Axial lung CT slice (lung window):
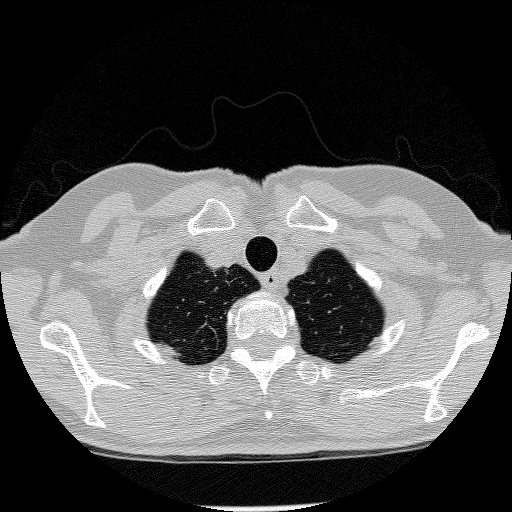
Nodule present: no